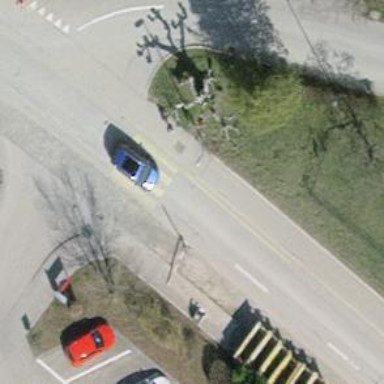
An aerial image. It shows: Uncontrolled road crossing.